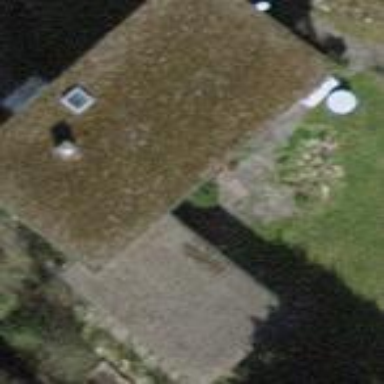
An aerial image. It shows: Building with tiled roof.